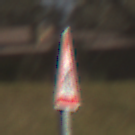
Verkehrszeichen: KinderRechts
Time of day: MorningAfternoon
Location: Outdoor (Nature)
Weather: PartlyCloudy
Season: NotSpecified
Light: Natural